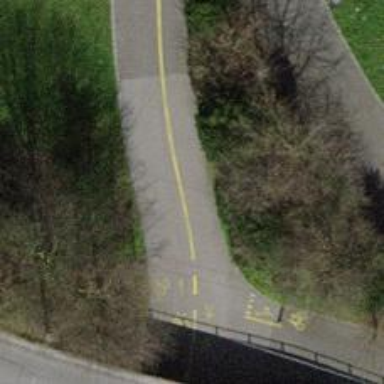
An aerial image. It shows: Pedestrian road with asphalt surface.